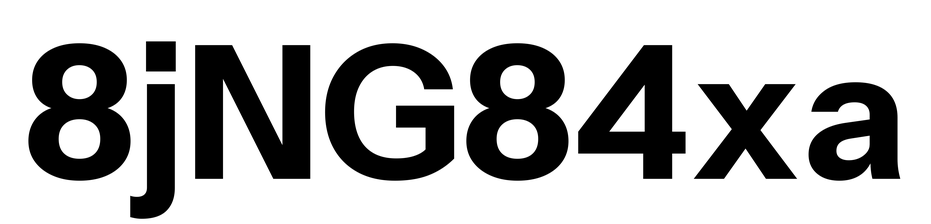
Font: InstrumentSans_Bold